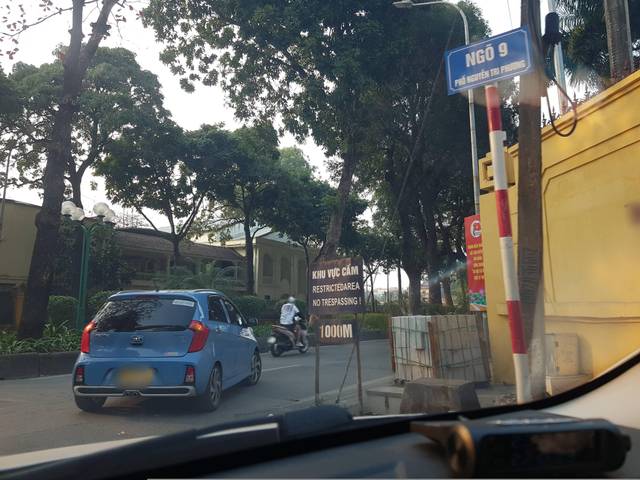
Region: Vietnam
Coordinates: 21.033, 105.841